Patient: sex M, age 64
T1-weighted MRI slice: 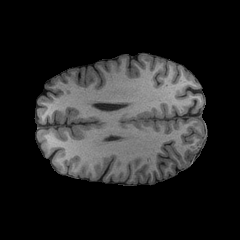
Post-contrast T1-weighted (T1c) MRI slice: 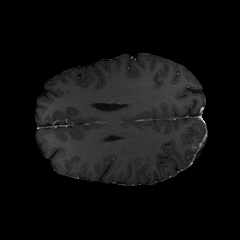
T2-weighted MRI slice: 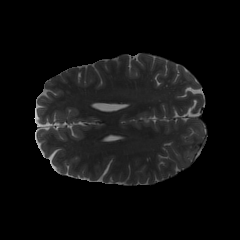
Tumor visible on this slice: no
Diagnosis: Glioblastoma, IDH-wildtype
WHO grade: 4